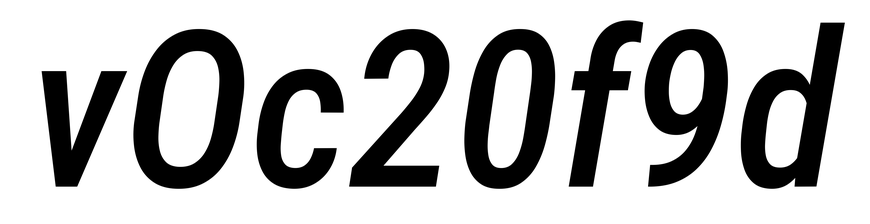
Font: Roboto-Italic_Condensed_Medium_Italic